Question: My javascript looks like that.
There are some problems that I can't figure out, where I did mistake
- '#status_message'- '$("#status").className = 'fail';'

'''
var message=$("#status_message"), form=$("#bcscan"), ids=$('#itemids'),proctype, destination, counter=0, tenWordCounter = 0, autoPostInterval=null, errorcount=0, successcount=0;
function ajaxPost() {
formData = form.serialize()+'&process=Scan';
formUrl = form.attr('action');
formMethod = form.attr('method');
$.ajax({
url: formUrl,
type: formMethod,
dataType: "json",
data: formData,
success: function (data) {
var now = new Date();
if(data.err_detected==="yes")
{
if(data.errors.indexOf(",") != -1)
errorcount=errorcount+data.errors.split(",").length;
else errorcount=errorcount+1;
$("#status").className = 'fail';
message =errorcount+" errors found";
$('#errors').prepend(data.errors).slideDown("slow");
}
$('#success').prepend(data.success).slideDown("slow");
if(data.success.indexOf(",") != -1)
successcount=successcount+data.errors.split(",").length;
else successcount=successcount+1;
message +="Last submitted:"+now.getHours() + ':' + now.getMinutes() + ':' + now.getSeconds();
$("#status_message").text(message);
}
});
}
'''
<URL>
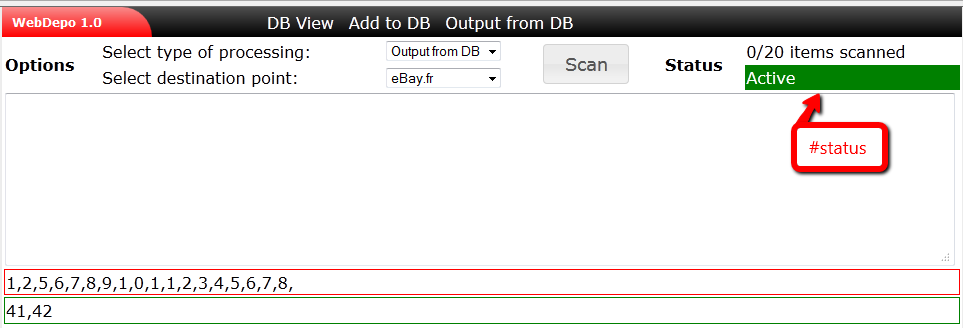
Answer: For the message, you've declared a jQuery object pointing at the element:
'''
var message = $('#status_message'), ...
'''
but then you're it with a string:
'''
message = errorcount + ' errors found';
'''
You should be calling:
'''
message.text('some string...')
'''
to change its contents.
For the class change, the correct syntax is:
'''
$("#status").addClass('fail');
'''